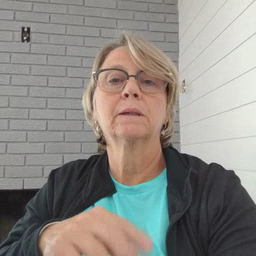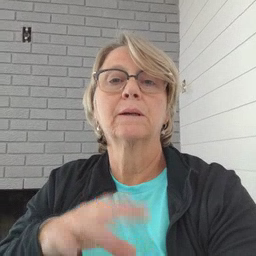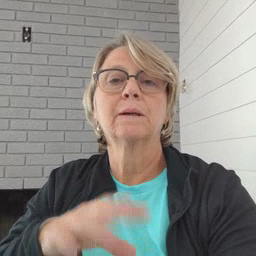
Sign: mouse